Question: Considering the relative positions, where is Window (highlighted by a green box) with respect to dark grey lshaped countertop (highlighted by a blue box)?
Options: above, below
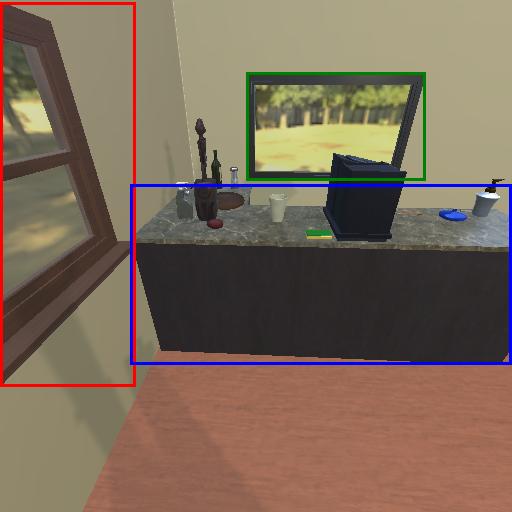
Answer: above